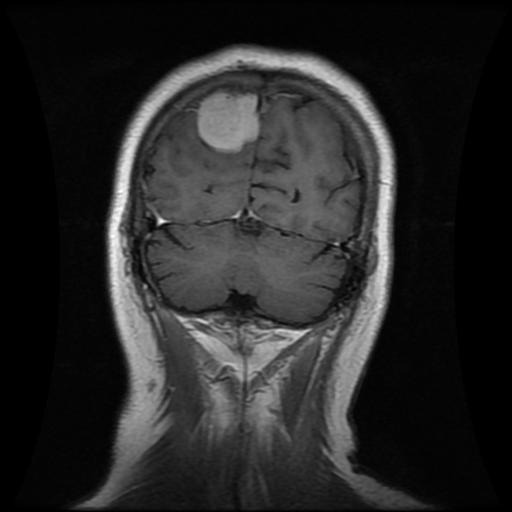
Label: meningioma